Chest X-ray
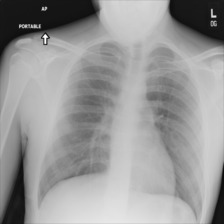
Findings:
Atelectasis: negative
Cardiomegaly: negative
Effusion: negative
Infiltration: negative
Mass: negative
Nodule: negative
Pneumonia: negative
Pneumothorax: negative
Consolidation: negative
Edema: negative
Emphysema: negative
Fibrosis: negative
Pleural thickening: negative
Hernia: negative